Field crop: maize
Growth stage: 1
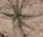
Species: salsola